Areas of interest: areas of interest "Sport and cultural"
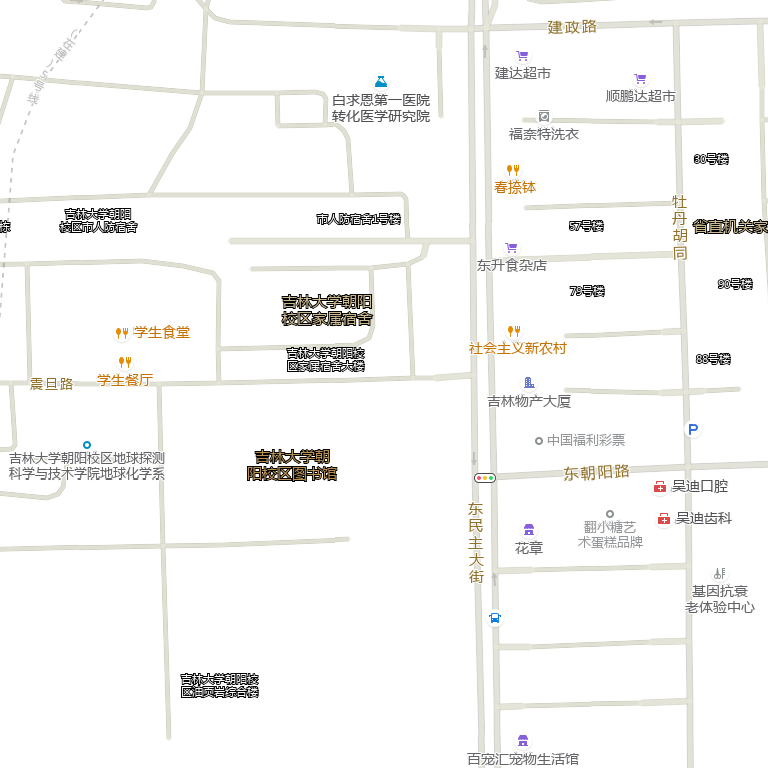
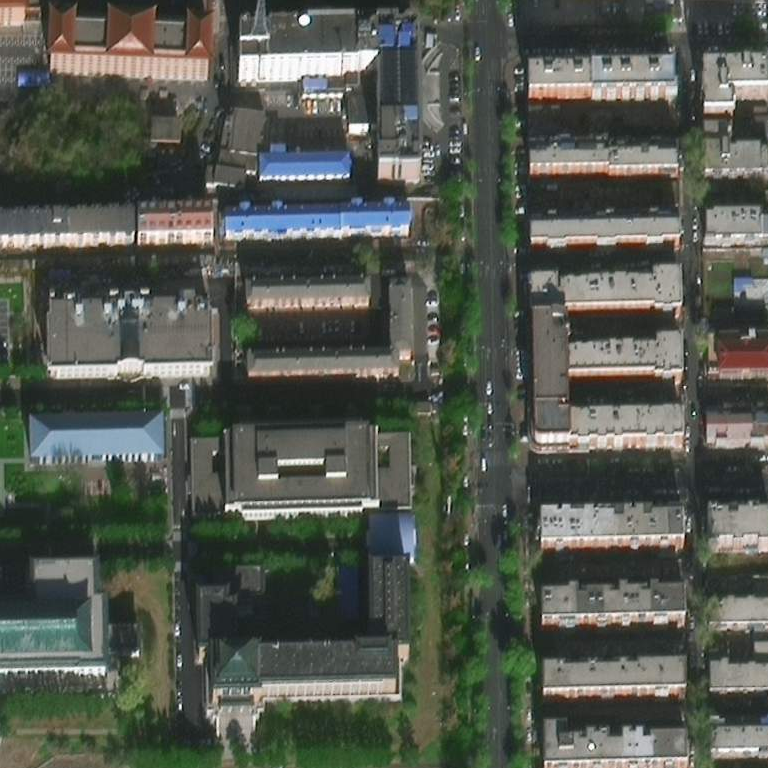